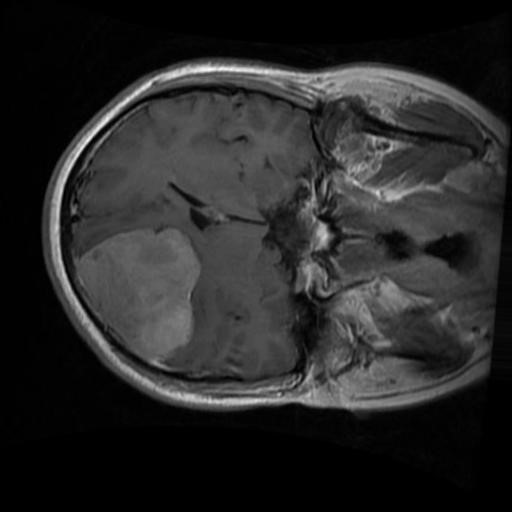
Label: brain_menin